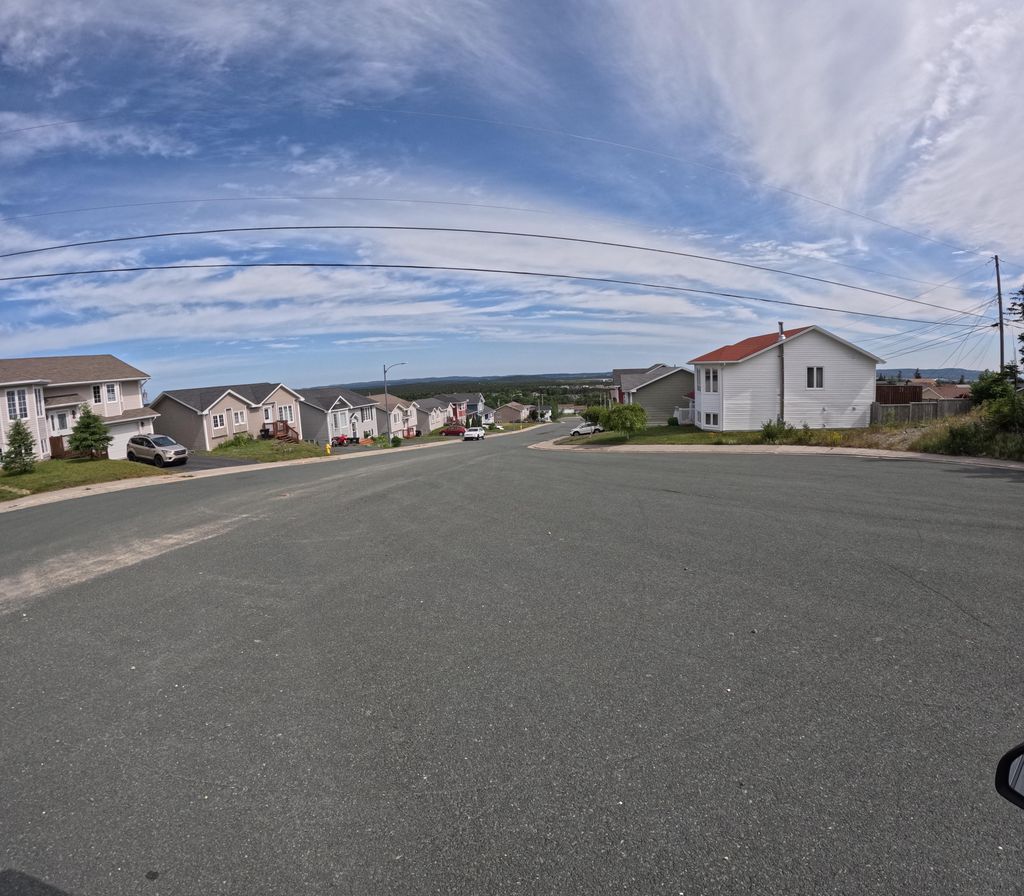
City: st_johns